Question: I'm trying to get Matlab to take this as a function of 'x_1' through 'x_n' and 'y_1' through 'y_n', where 'k_i' and 'r_i' are all constants.

So far my idea was to take 'n' from the user and make two 1xn vectors called 'x' and 'y', and for the 'x_i' just pull out 'x(i)'. But I don't know how to make an arbitrary sum in MATLAB.
I also need to get the gradient of this function, which I don't know how to do either. I was thinking maybe I could make a loop and add that to the function each time, but MATLAB doesn't like that.
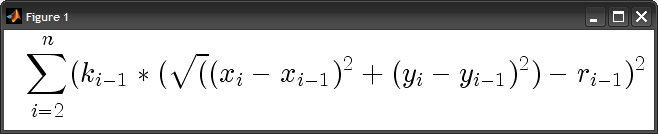
Answer: I don't believe a loop is necessary for this calculation. MATLAB excels at vectorized operations, so would something like this work for you?
'''
l = 10; % how large these vectors are
k = rand(l,1); % random junk values to work with
r = rand(l,1);
x = rand(l,1);
y = rand(l,1);
vals = k(1:end-1) .* (sqrt(diff(x).^2 + diff(y).^2) - r(1:end-1)).^2;
sum(vals)
'''
EDIT: Thanks to @Amro for correcting the formula and simplifying it with 'diff'.